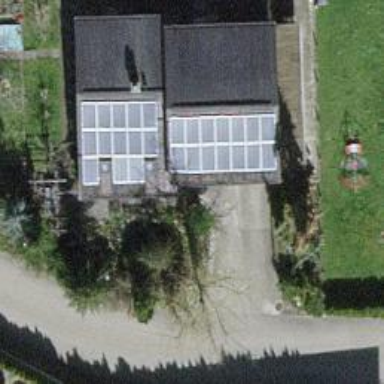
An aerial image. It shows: Solar power generator using photovoltaic method with solar photovoltaic panel types.